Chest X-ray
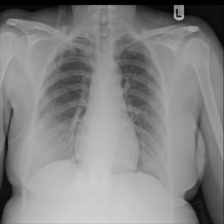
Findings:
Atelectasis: negative
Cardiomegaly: negative
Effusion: negative
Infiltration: negative
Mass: negative
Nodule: negative
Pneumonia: negative
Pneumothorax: negative
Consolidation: negative
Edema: negative
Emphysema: negative
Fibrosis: negative
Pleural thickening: negative
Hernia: negative